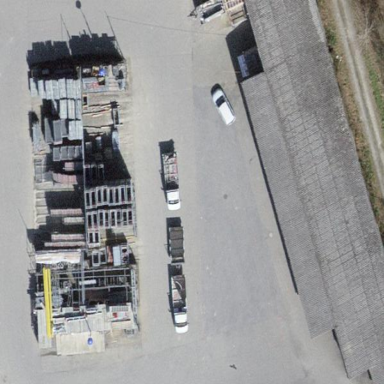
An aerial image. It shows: Industrial area.